Aerial crown-view tile of a tropical tree (Barro Colorado Island, Panama), acquired 20241216:
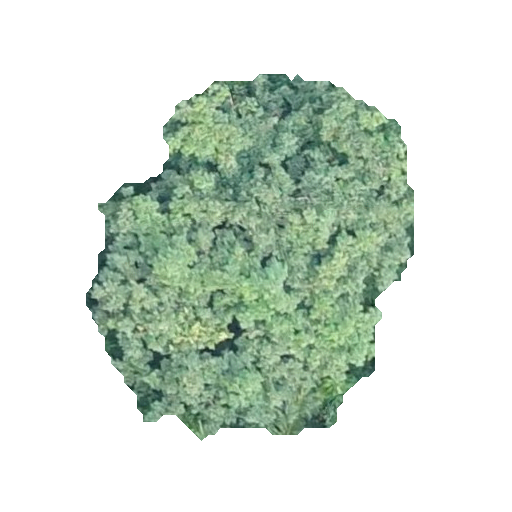
Species: Protium stevensonii
GBIF accepted scientific name: Tetragastris panamensis
Crown area: 127.758 m²